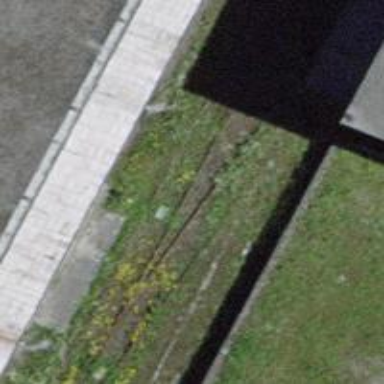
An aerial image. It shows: Railway switch.